Interaction volume radius: 10 \u00c5
Interaction volume height: 20 \u00c5
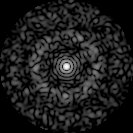
Disorder parameter: 0.8521